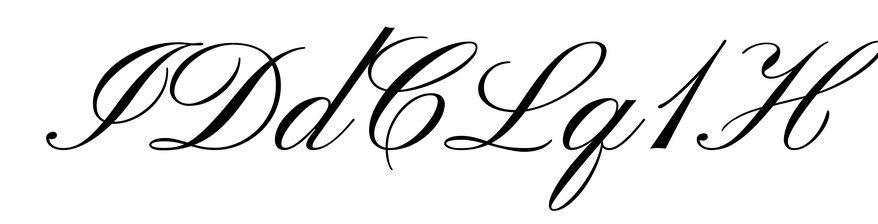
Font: PinyonScript-Regular